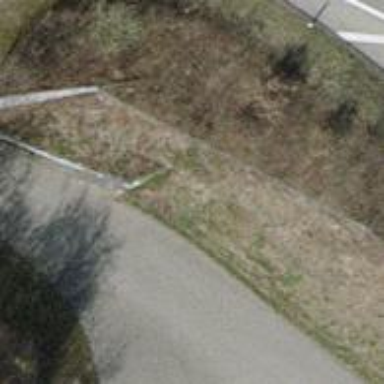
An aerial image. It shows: Retaining wall made of concrete.